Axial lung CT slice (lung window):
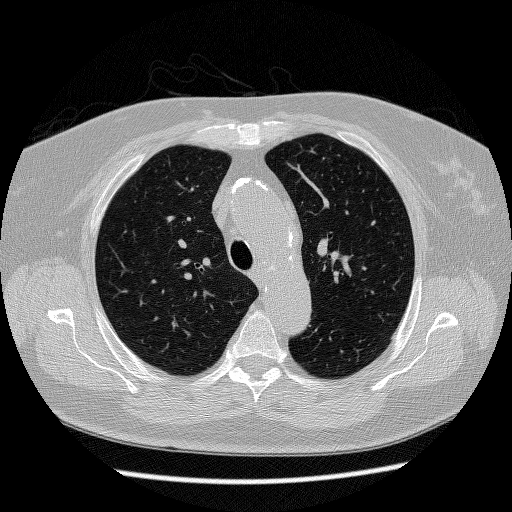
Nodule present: no